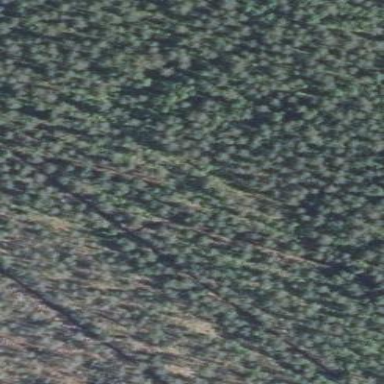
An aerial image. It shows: Needle-leaved woodland.